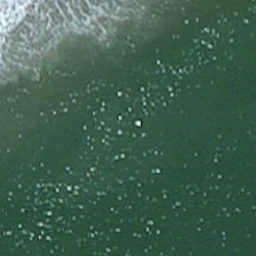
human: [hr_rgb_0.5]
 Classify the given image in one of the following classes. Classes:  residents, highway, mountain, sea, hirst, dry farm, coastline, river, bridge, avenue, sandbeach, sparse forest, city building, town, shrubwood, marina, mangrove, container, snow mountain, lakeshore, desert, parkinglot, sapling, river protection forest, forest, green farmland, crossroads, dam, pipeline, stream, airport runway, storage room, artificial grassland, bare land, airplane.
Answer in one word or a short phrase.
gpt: sea